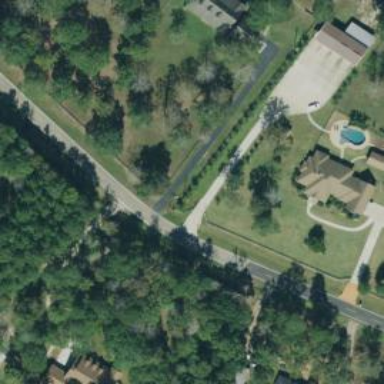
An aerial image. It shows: Driveway leading to service road.